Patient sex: F
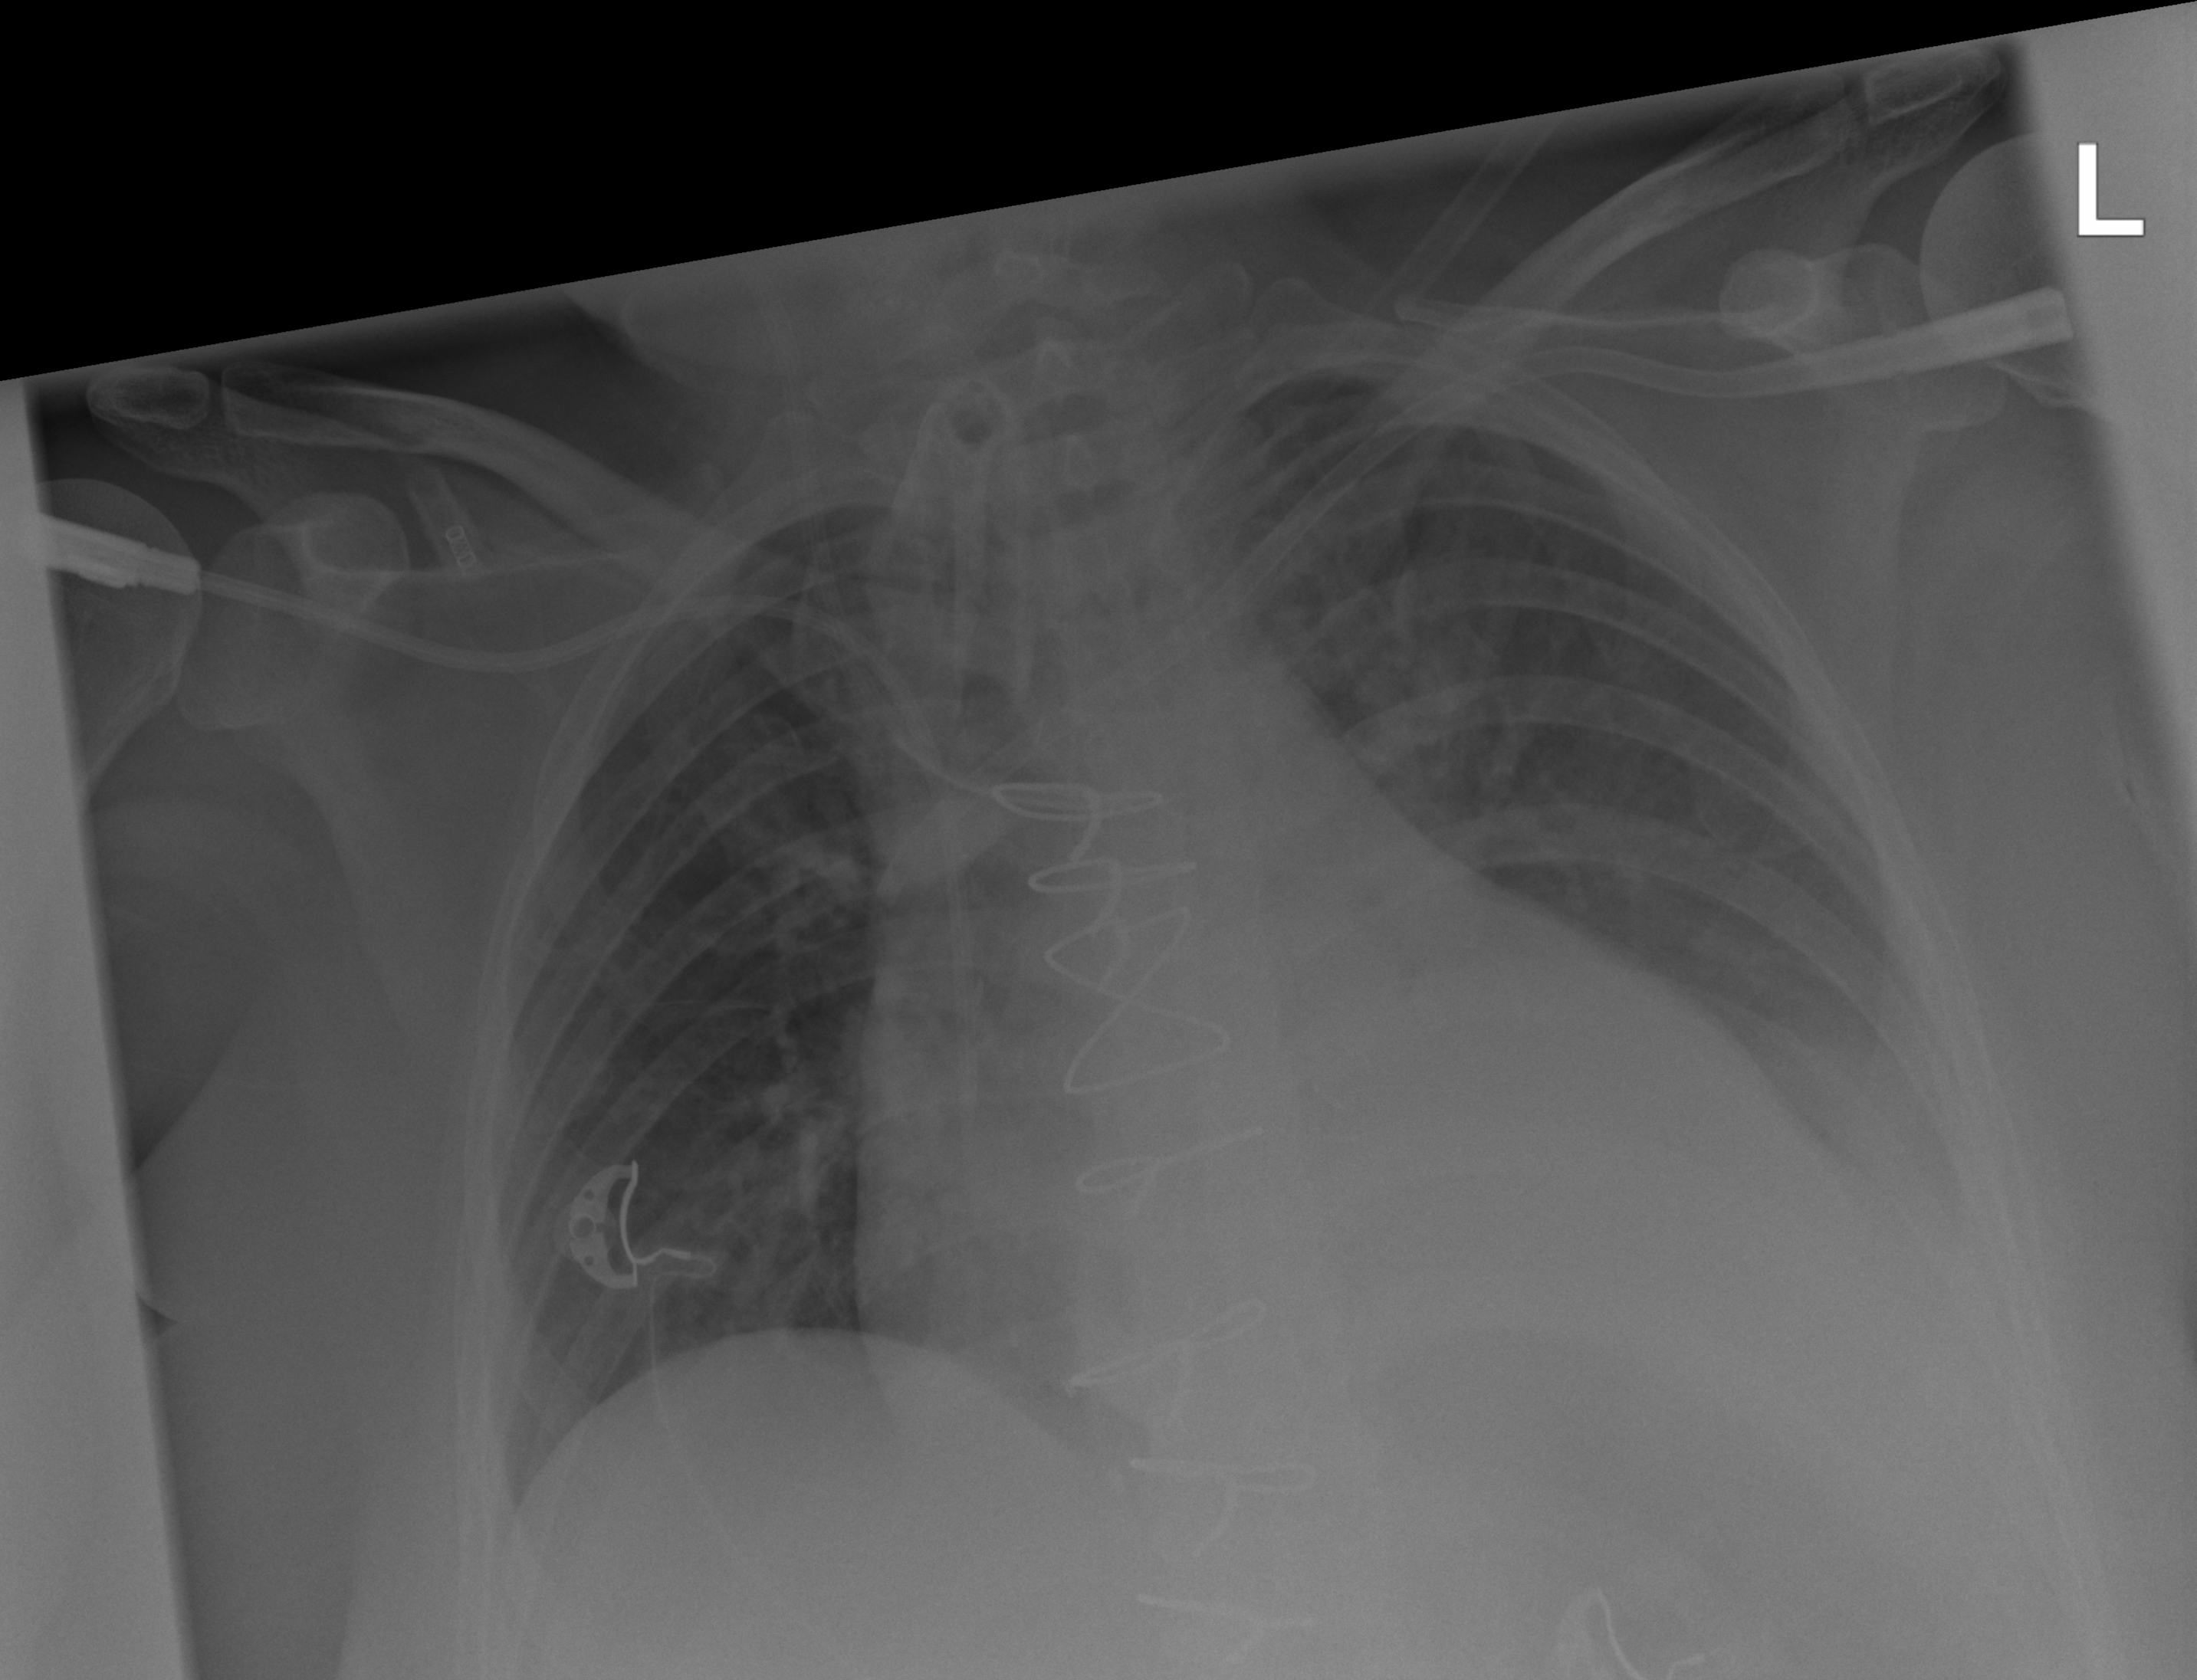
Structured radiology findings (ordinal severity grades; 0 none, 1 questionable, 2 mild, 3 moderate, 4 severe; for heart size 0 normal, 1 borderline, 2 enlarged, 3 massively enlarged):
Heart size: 2
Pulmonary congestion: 2
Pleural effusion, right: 0
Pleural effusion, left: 2
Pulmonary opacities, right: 0
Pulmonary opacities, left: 0
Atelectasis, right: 0
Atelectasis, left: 2